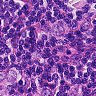
Metastatic tissue present: yes